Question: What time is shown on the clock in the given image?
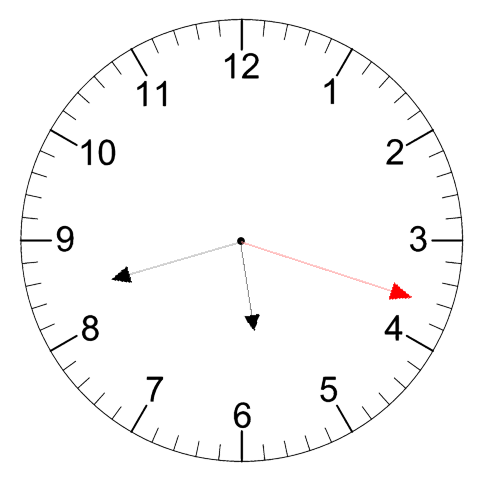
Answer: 05:42:18